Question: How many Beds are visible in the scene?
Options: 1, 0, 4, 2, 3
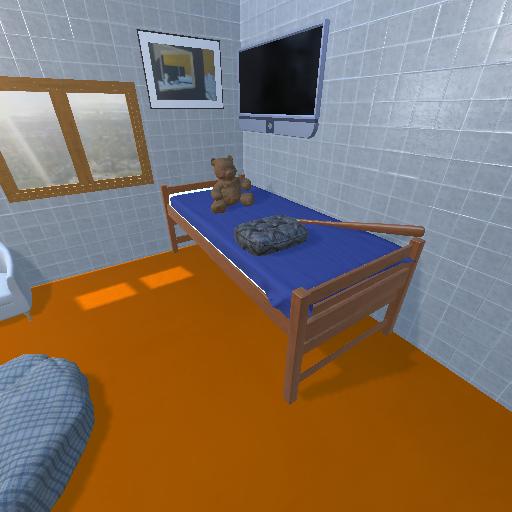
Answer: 1